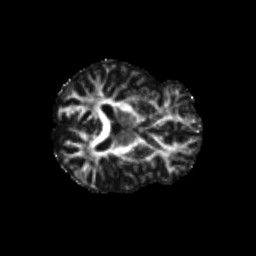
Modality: FA
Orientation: axial
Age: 49
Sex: male
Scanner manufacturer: siemens
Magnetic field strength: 3 T
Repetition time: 8.6 s
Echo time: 0.095 s